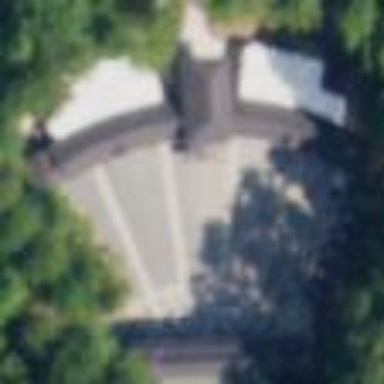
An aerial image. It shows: Theater building.